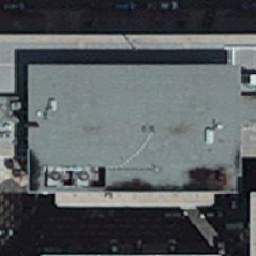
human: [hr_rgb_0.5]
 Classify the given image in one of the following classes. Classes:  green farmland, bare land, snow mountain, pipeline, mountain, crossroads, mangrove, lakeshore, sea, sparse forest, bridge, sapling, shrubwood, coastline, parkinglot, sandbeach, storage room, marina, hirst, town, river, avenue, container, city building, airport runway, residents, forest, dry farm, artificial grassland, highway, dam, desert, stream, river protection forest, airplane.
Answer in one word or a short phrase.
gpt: city building